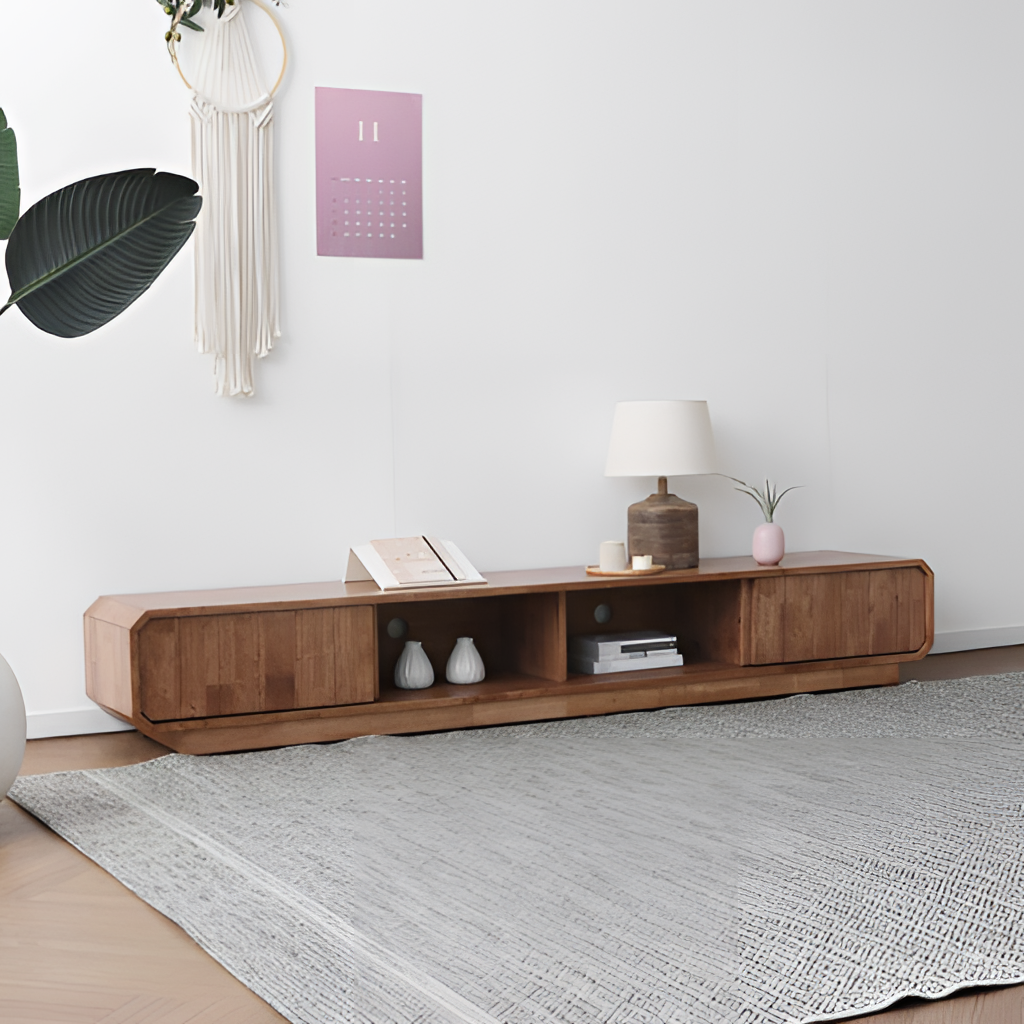
living room, brown wood media console, modern, brown wood flooring, with herringbone pattern, paint wallpaper, with solid pattern